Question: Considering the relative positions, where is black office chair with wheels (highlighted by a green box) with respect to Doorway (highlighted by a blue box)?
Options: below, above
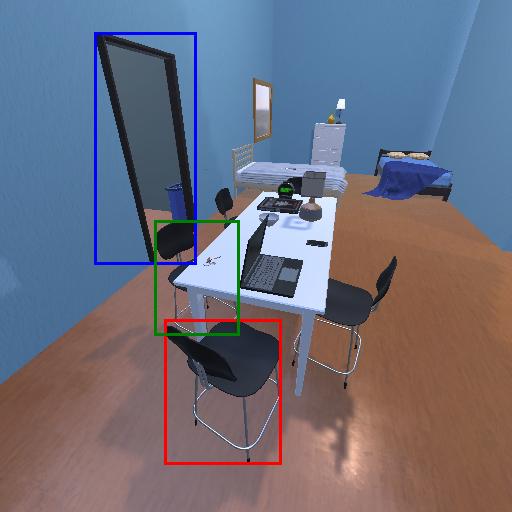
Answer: below